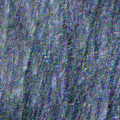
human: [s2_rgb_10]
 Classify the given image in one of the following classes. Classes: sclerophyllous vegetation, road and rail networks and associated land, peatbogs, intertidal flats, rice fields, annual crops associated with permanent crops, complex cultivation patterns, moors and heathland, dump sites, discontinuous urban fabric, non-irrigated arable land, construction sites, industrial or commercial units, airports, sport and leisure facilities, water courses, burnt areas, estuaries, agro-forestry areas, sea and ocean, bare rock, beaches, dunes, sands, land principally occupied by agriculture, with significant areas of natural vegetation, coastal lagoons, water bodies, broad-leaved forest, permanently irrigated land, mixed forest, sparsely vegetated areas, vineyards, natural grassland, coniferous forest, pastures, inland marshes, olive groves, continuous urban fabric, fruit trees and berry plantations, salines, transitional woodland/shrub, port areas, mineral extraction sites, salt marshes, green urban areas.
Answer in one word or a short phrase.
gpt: water bodies